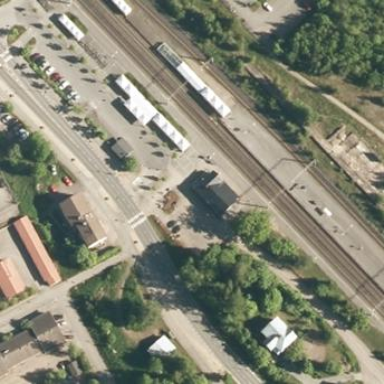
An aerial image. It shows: Asphalt platform for public transport and railway.